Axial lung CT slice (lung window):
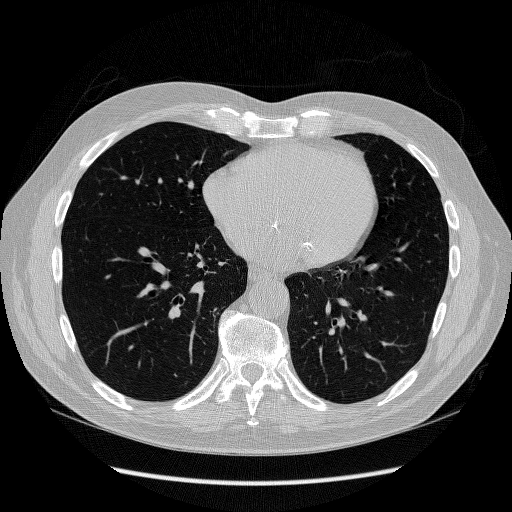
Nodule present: no